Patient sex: M
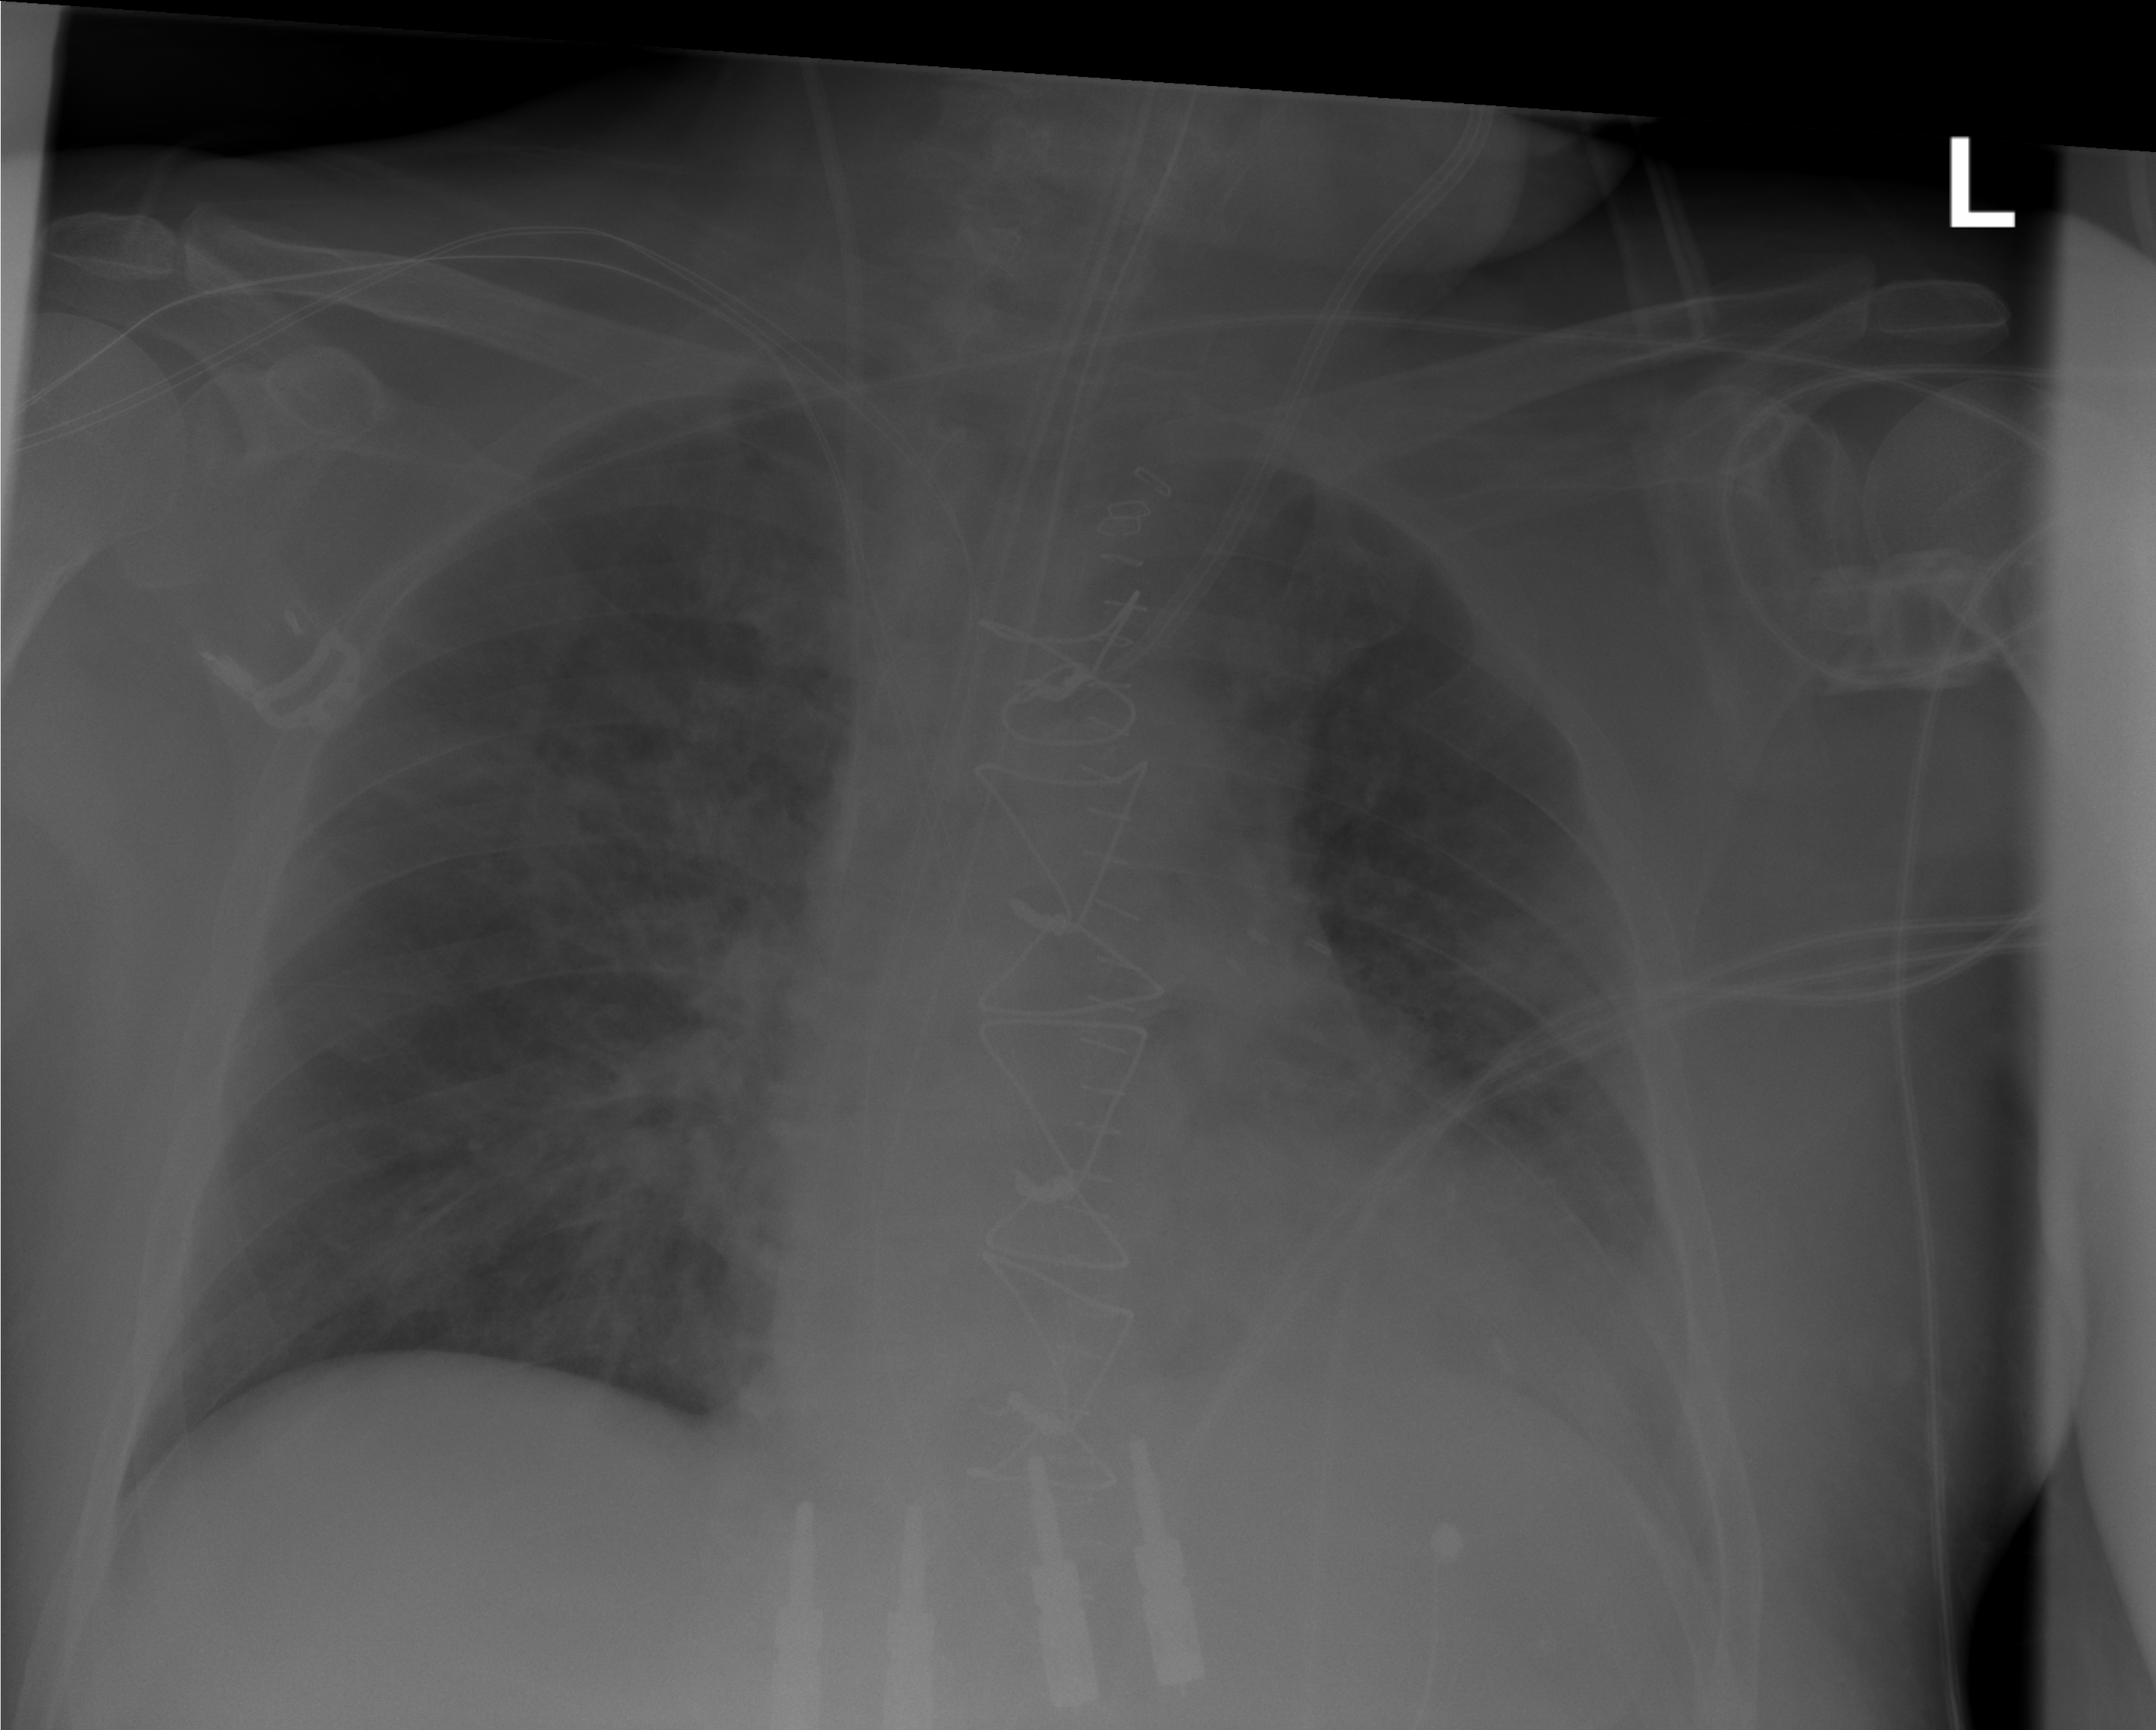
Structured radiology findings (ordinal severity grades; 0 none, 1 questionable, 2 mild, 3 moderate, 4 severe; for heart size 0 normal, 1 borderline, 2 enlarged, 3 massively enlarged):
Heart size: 2
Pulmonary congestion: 3
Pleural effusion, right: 0
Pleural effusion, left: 0
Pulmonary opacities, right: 3
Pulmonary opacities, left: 3
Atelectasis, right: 0
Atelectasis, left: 0